Question: I'm trying to use zlib's inflate to decompress some data I received from an http packet.
The packet is as follows:

The packet, itself, says that it's encoded with gzip, so I think it should work. However, when I run the data through the inflate function, I get "invalid block type". To be clear, I'm only passing in the highlighted portion of the packet to the inflate function. What am I missing?
Here is the code I'm using to decompress the data:
'''
int Decompress(const u_char* strStreamIn, int nStreamInLen, u_char* strStreamOut)
{
int ret = -1;
int err = -1;
z_stream strm = {0};
strm.total_in = strm.avail_in = nStreamInLen;
strm.total_out = strm.avail_out = nStreamInLen * 6;
strm.next_in = (Bytef*) strStreamIn;
strm.next_out = (Bytef*) strStreamOut;
strm.zalloc = Z_NULL;
strm.zfree = Z_NULL;
strm.opaque = Z_NULL;
err = inflateInit2(&strm, -MAX_WBITS);
if (err == Z_OK) {
err = inflate(&strm, Z_FINISH);
if (err == Z_STREAM_END) {
ret = strm.total_out;
}
else {
inflateEnd(&strm);
return err;
}
}
else {
inflateEnd(&strm);
return err;
}
inflateEnd(&strm);
return ret;
}
'''
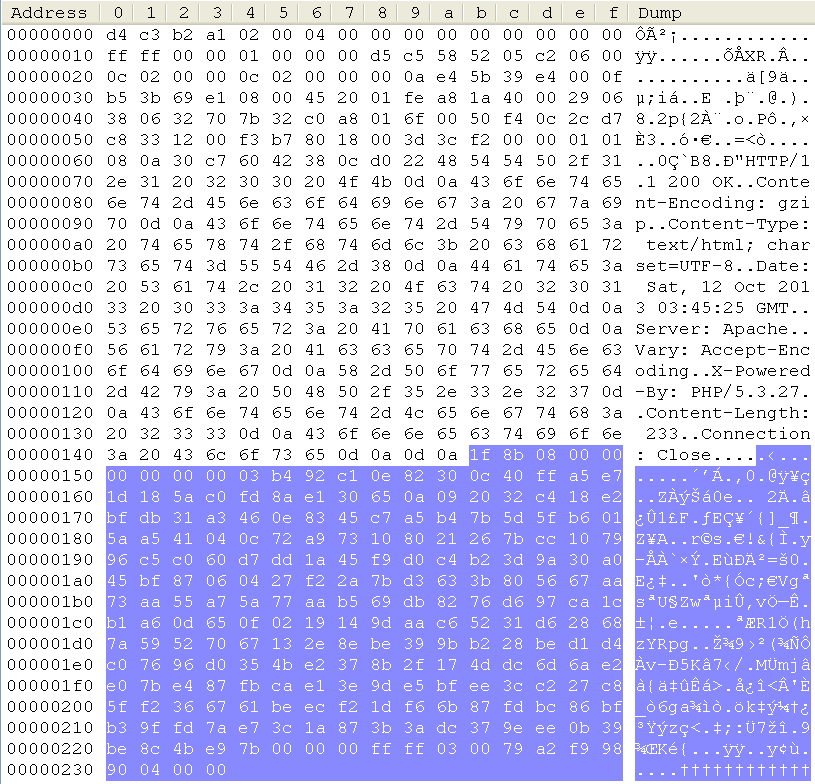
Answer: Yes, you need to use 'inflateInit2()' with the second parameter as 31 to request gzip decompression. If you are feeding it the '1f 8b 08 00 ...', then you won't get "unknown header flags set". That must not be what you're doing.
By the way, it does nothing to set 'total_in' and 'total_out' where you do, since they are set to zero by 'inflateInit[2]()'. Setting them to the values you did in an effective location, e.g. after 'inflateInit', makes no sense either.
Setting 'avail_out' to six times the input size is a guess, and won't always be sufficient. If it's not sufficient, then you'll get an error with 'Z_FINISH'. You should be using a loop to call 'inflate()' as many times as needed to process the input and produce the output.
I recommend that you read <URL>.